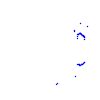
Particle: proton